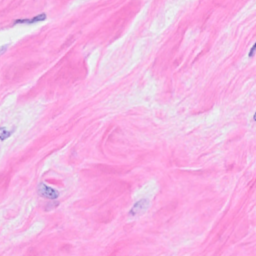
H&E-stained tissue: Breast